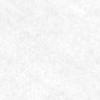
Label: no_change